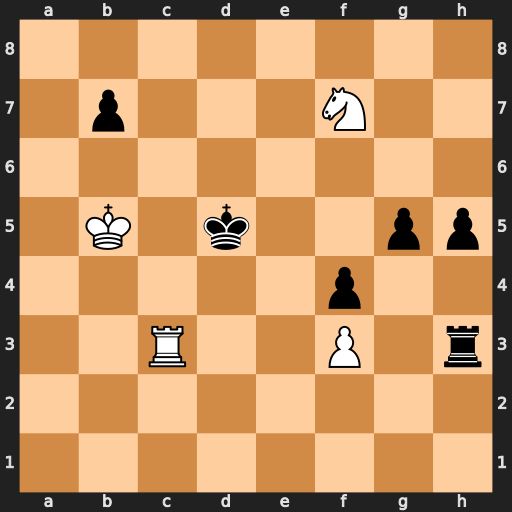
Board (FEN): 8/1p3N2/8/1K1k2pp/5p2/2R2P1r/8/8
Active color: w
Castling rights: -
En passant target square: -
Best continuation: Rd3+ Ke6 Nxg5+ Ke7 Nxh3